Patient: sex M, age 57
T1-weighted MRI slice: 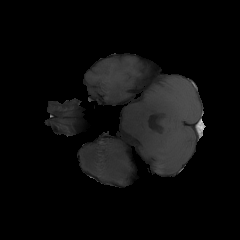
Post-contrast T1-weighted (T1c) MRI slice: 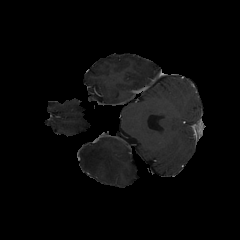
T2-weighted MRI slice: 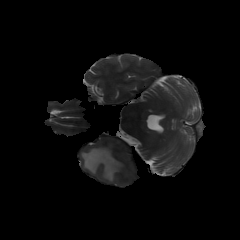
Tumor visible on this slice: yes
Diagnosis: Glioblastoma, IDH-wildtype
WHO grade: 4